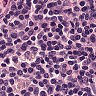
Metastatic tissue present: no